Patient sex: M
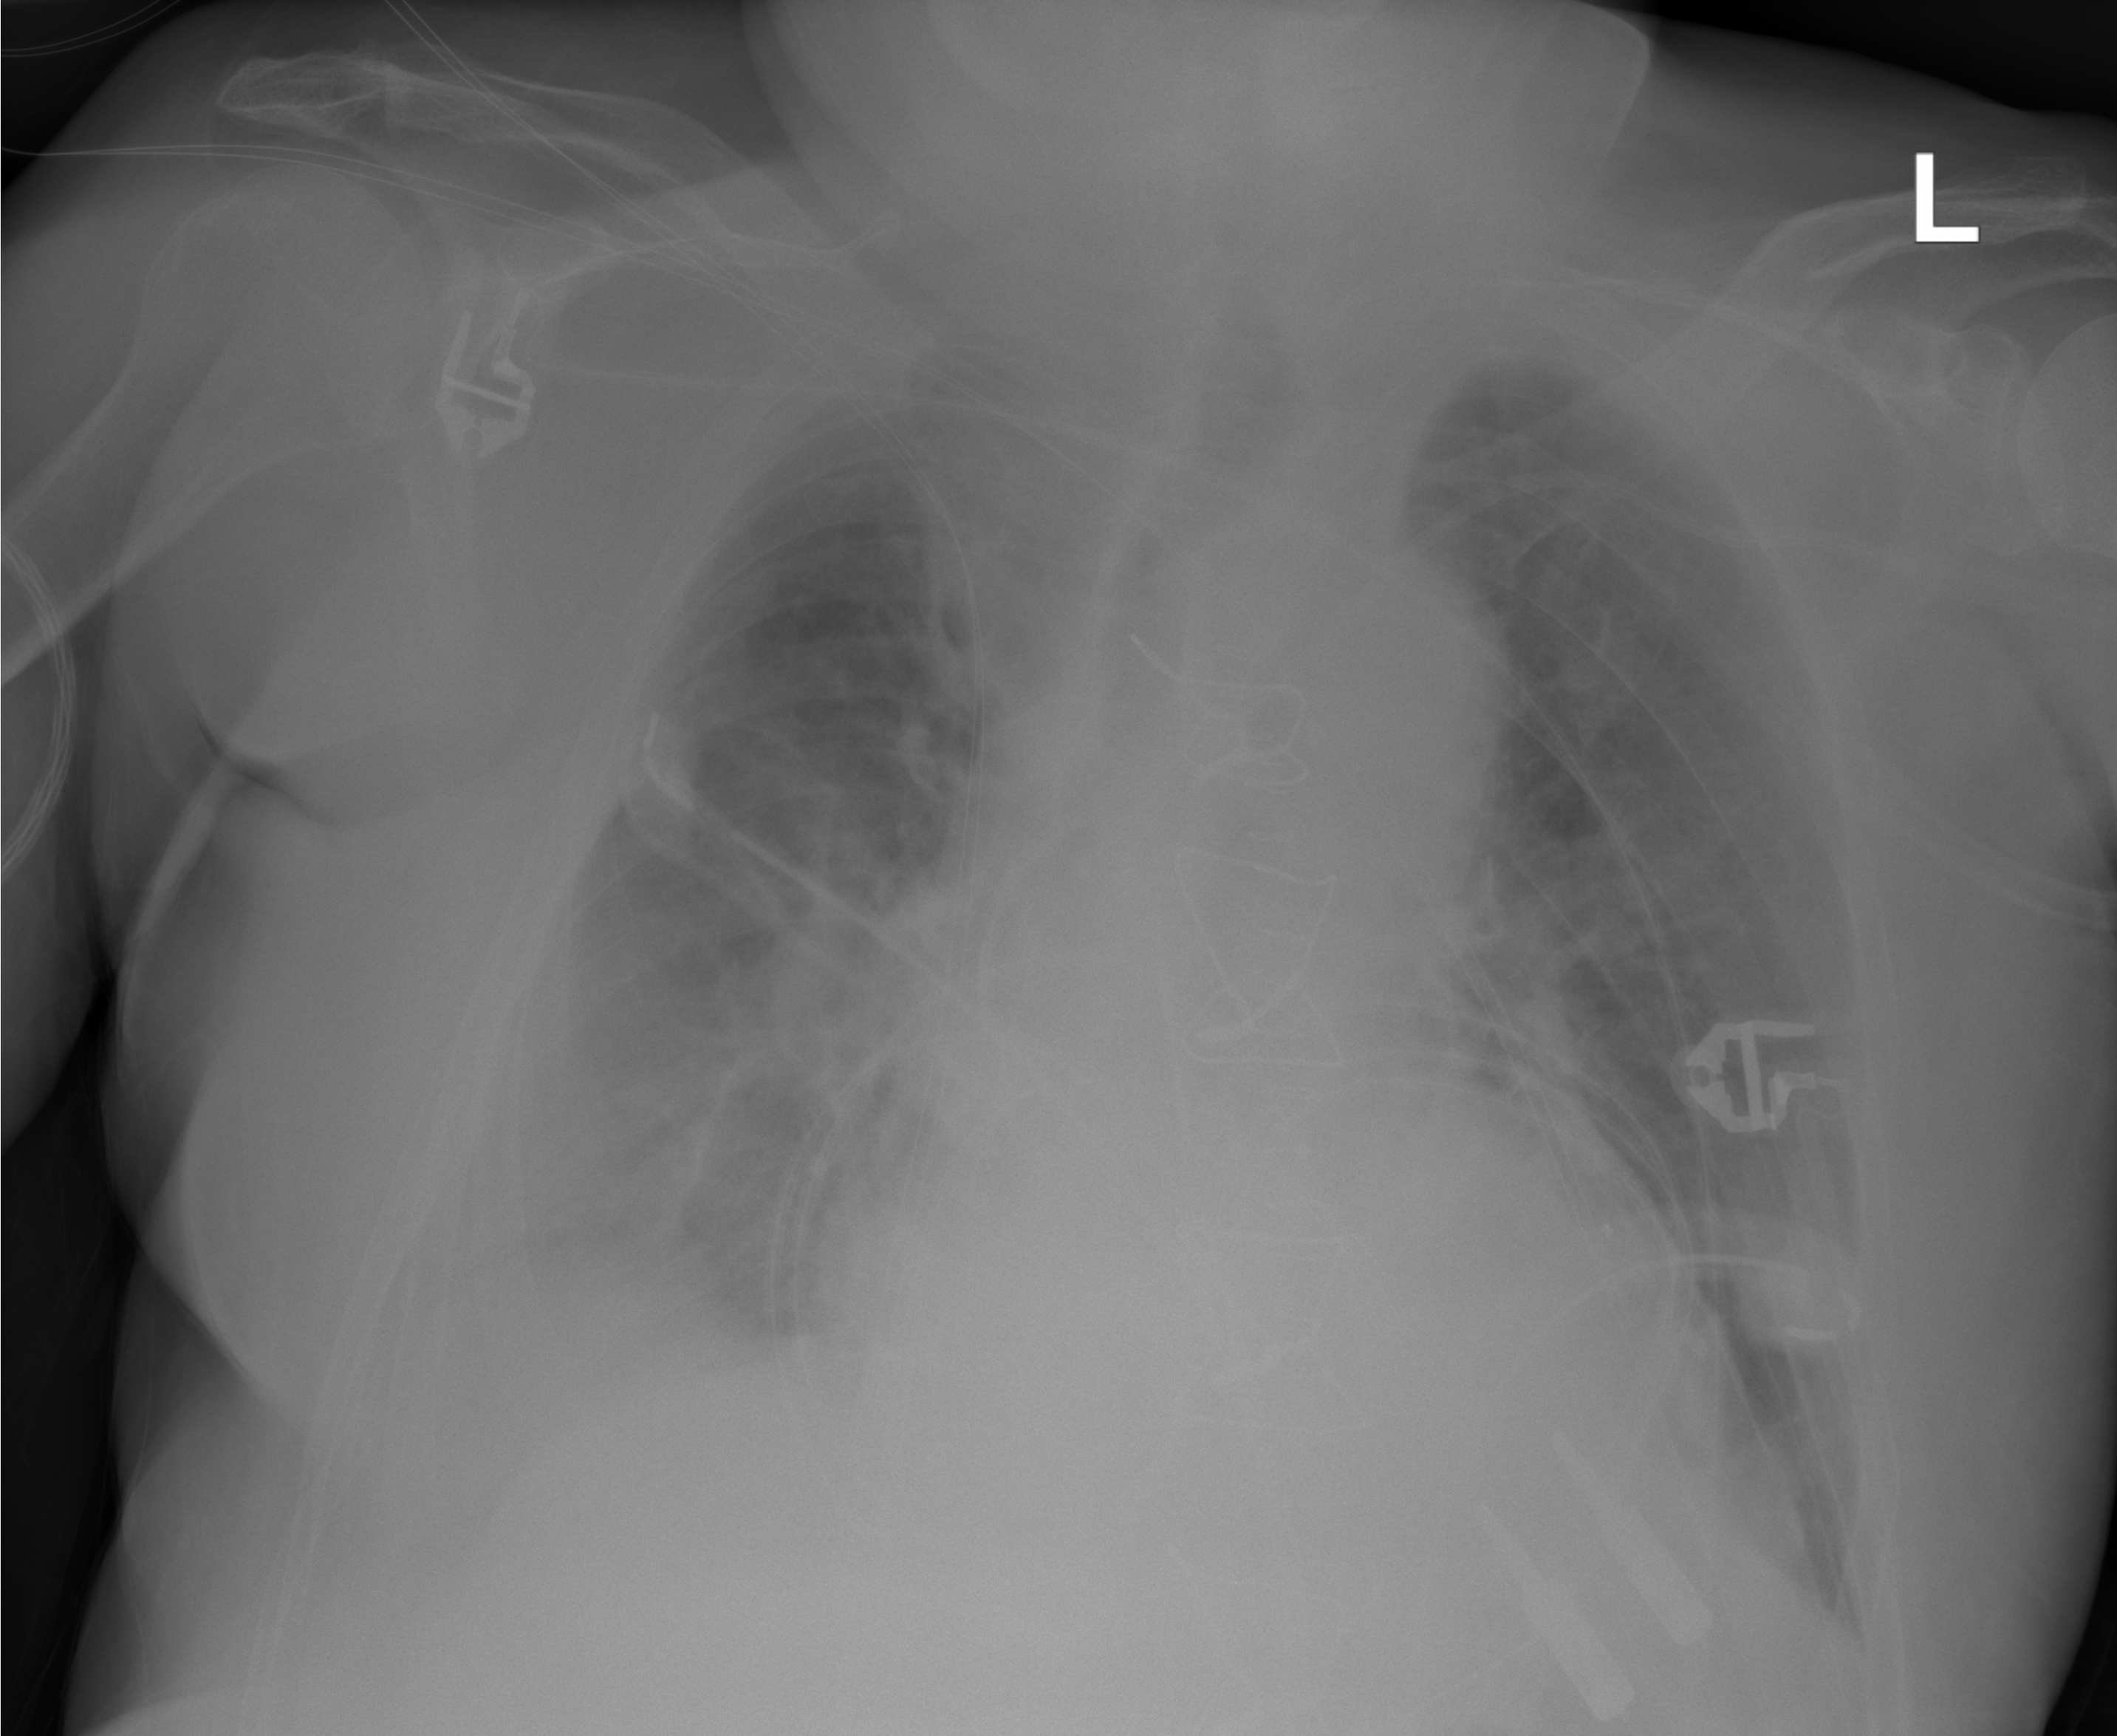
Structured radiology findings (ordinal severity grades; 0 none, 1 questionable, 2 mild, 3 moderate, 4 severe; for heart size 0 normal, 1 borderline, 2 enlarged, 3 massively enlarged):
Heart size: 2
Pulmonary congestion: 2
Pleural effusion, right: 3
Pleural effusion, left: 0
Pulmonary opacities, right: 0
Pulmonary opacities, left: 0
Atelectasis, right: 2
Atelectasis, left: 2